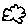
Label: cloud